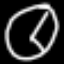
Label: clock